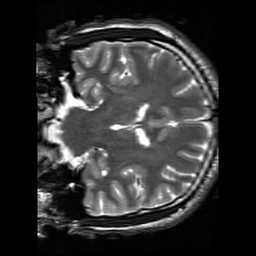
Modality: T2w
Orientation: coronal
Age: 21
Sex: male
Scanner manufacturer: siemens
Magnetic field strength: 3 T
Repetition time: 7 s
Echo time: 0.09 s